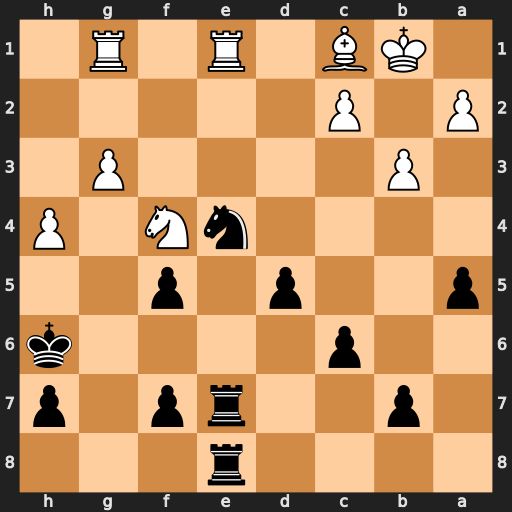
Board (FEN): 4r3/1p2rp1p/2p4k/p2p1p2/4nN1P/1P4P1/P1P5/1KB1R1R1
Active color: b
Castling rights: -
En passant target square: -
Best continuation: Nc3+ Kb2 Rxe1 Ng2+ Rxc1